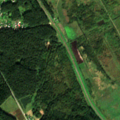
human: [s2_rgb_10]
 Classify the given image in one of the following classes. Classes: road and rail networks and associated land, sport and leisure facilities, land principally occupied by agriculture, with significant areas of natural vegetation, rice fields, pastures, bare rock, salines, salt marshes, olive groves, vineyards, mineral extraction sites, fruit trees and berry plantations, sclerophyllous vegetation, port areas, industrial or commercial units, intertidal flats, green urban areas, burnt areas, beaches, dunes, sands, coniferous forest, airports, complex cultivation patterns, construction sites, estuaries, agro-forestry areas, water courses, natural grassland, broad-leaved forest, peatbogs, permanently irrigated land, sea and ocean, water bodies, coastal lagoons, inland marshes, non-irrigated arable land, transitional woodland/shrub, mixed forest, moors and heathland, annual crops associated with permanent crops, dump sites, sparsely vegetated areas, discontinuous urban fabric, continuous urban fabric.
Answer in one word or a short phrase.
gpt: discontinuous urban fabric, pastures, coniferous forest, transitional woodland/shrub